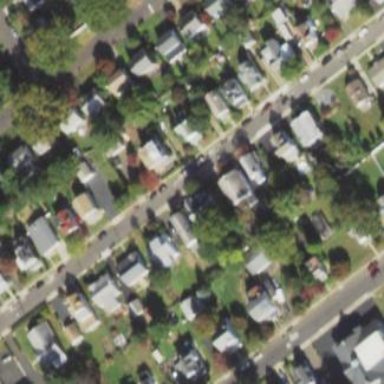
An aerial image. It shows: Sidewalk.